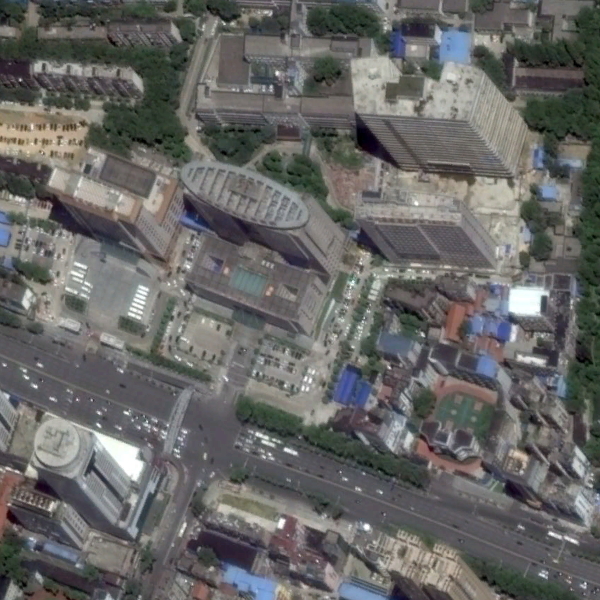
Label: Commercial